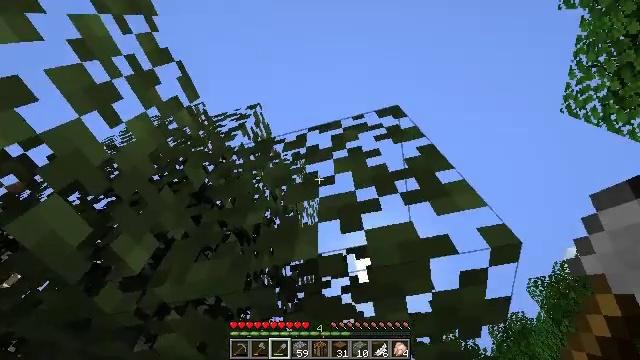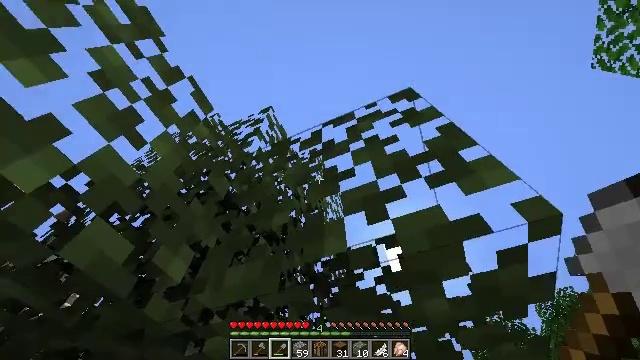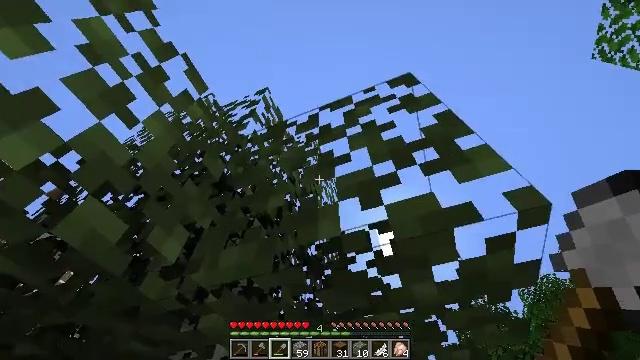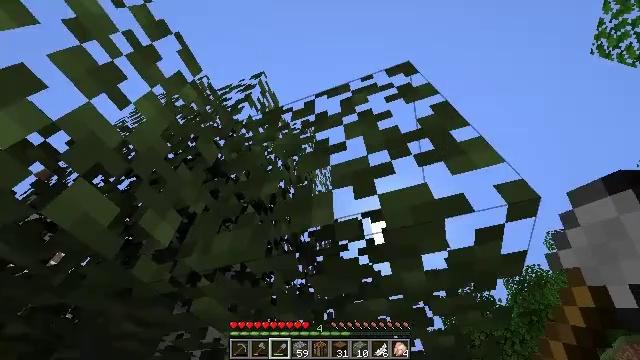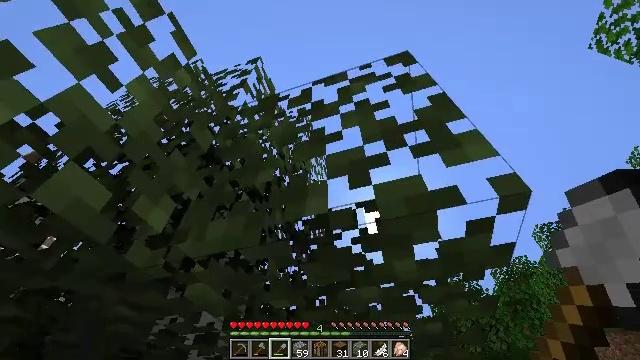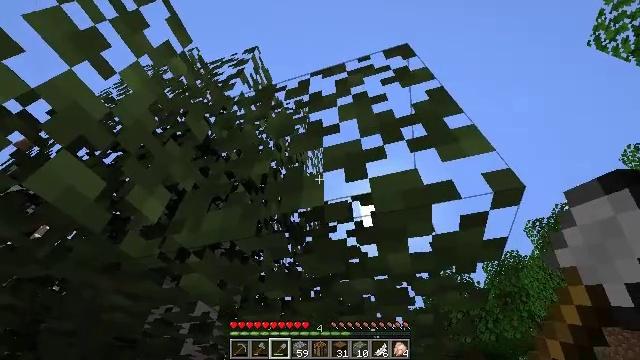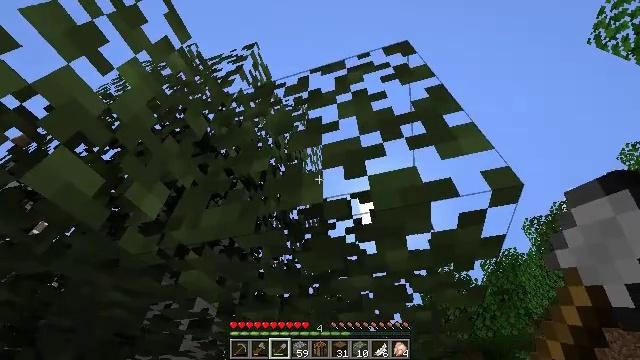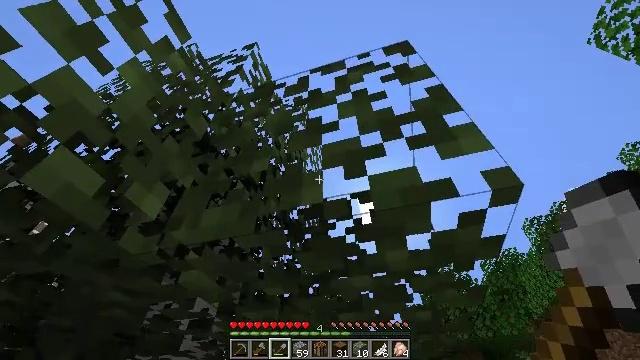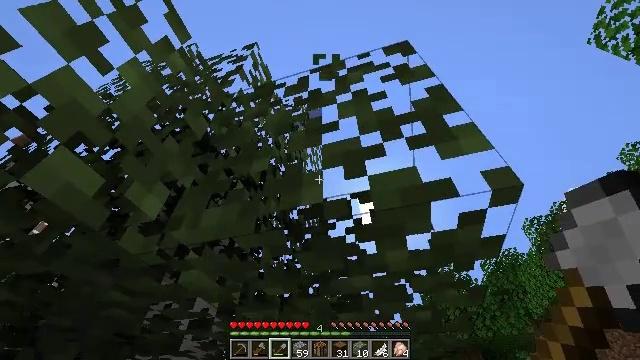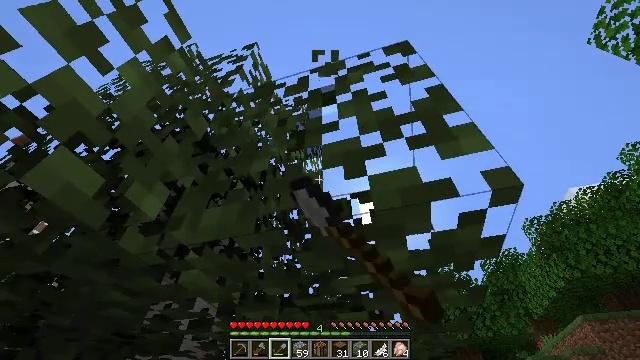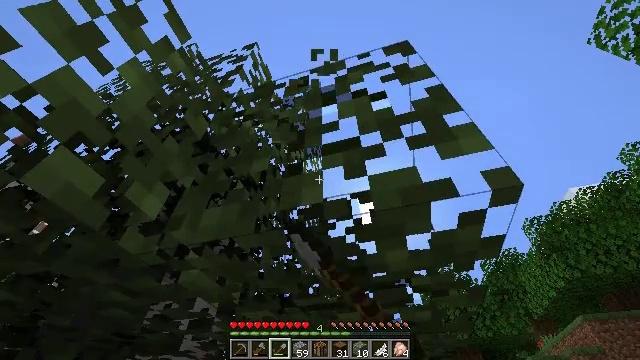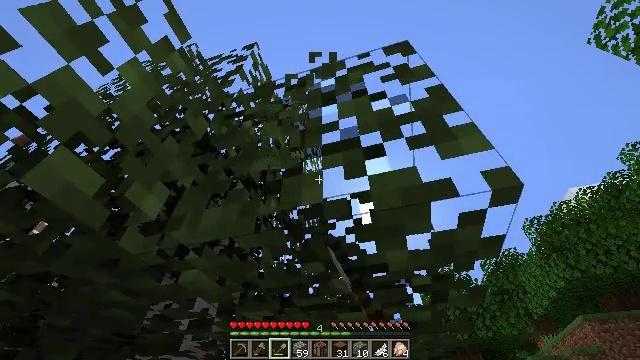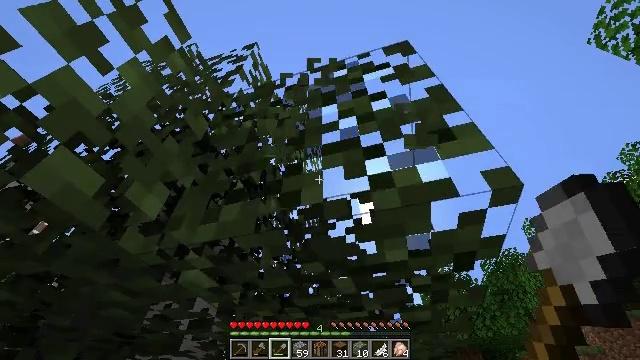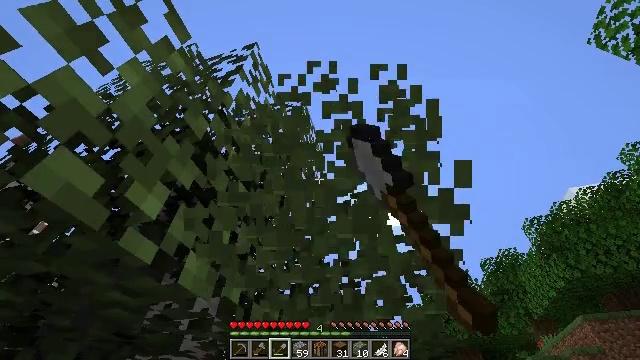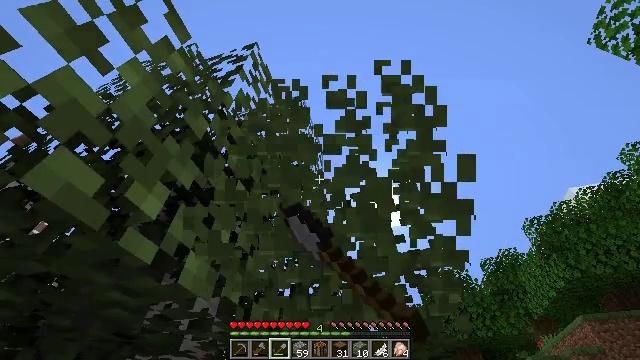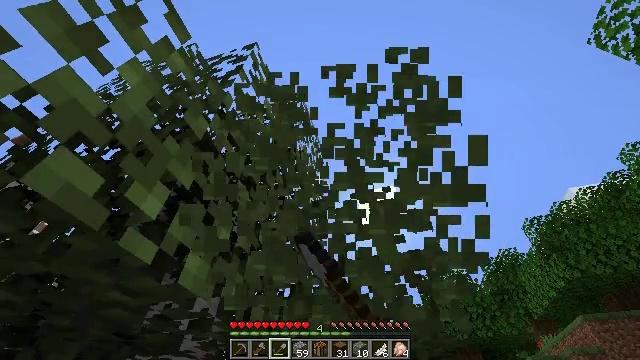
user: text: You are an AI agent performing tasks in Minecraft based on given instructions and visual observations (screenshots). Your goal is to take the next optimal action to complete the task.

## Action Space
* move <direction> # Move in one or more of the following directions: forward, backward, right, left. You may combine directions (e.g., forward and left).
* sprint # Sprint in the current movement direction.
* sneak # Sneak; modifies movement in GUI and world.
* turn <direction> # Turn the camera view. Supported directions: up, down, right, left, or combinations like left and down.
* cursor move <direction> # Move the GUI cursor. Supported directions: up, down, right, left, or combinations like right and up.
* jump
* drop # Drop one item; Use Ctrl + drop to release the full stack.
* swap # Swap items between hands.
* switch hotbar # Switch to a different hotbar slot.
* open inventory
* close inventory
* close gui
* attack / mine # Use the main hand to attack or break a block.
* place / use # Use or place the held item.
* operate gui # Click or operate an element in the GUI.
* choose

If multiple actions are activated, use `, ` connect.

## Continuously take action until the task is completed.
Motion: motion action
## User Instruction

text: Harvest birch leaves for decorations.
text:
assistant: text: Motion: turn left and down
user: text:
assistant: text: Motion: turn right and down
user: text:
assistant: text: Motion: turn right and down
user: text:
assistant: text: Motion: turn right and down
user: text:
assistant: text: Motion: turn right and down
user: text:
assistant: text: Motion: no_op
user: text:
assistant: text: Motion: no_op
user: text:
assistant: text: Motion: attack / mine
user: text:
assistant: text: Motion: attack / mine
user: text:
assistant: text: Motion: attack / mine
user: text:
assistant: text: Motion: attack / mine
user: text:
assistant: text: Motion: attack / mine
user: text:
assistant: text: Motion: attack / mine
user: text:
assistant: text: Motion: attack / mine
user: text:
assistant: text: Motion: attack / mine
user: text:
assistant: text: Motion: attack / mine
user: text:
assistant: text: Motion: turn right, attack / mine
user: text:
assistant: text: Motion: turn right and down, attack / mine
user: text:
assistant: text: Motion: attack / mine